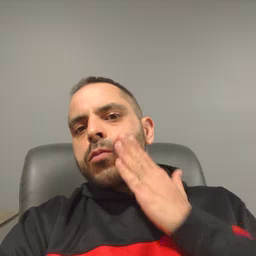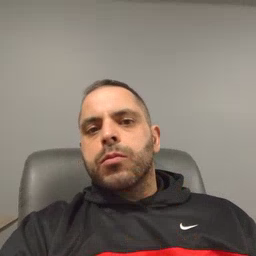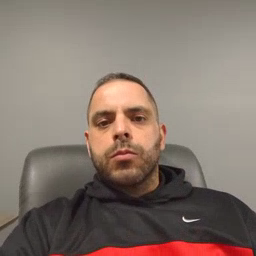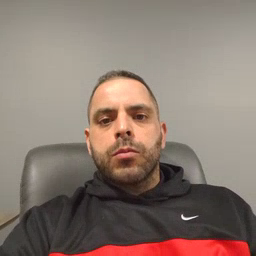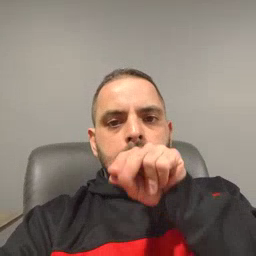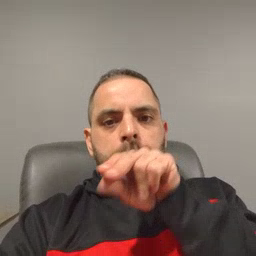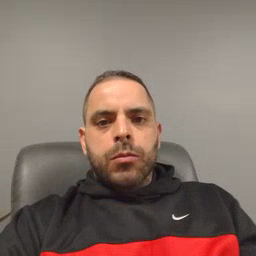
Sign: duck